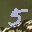
Label: 5